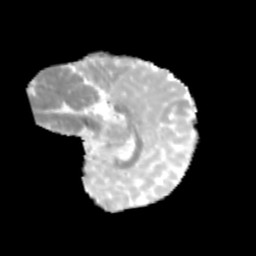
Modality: MD
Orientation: sagittal
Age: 9
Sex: female
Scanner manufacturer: siemens
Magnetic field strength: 3 T
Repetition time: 3.8 s
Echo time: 0.07 s